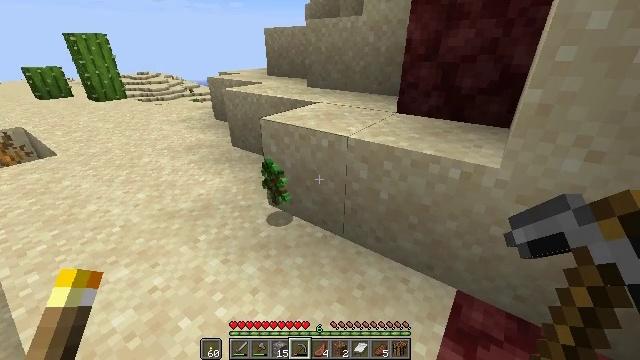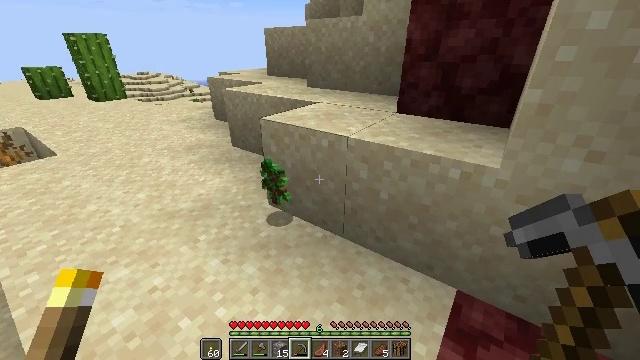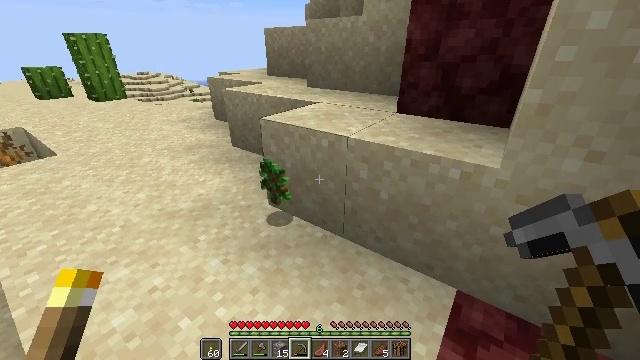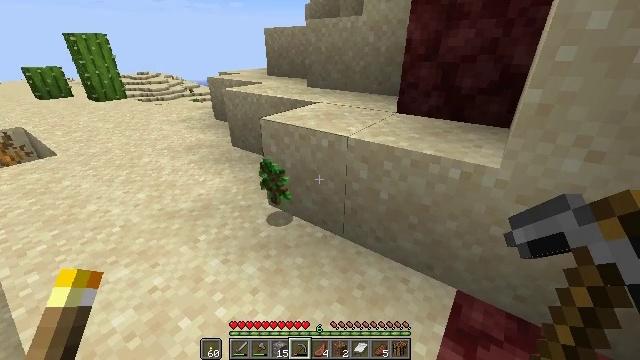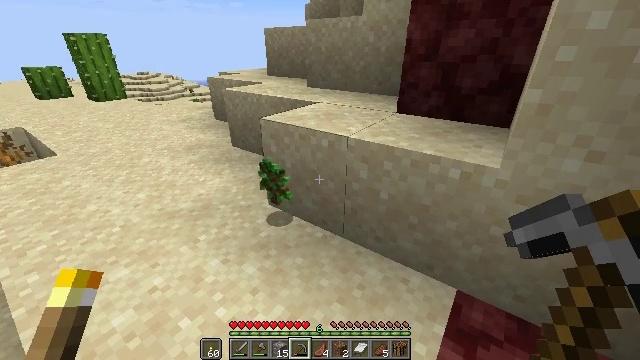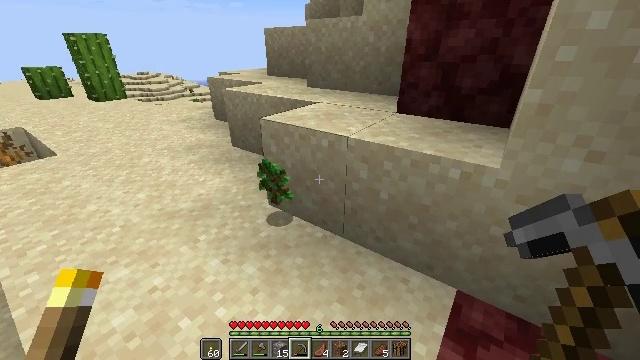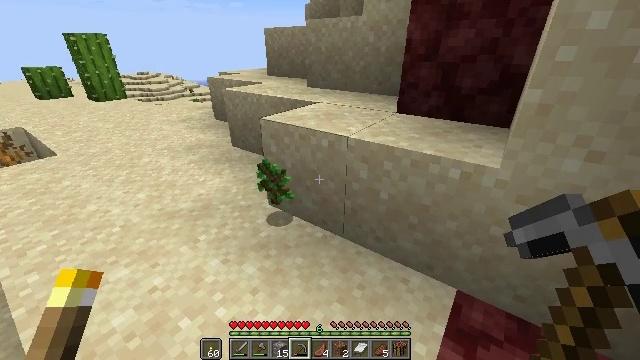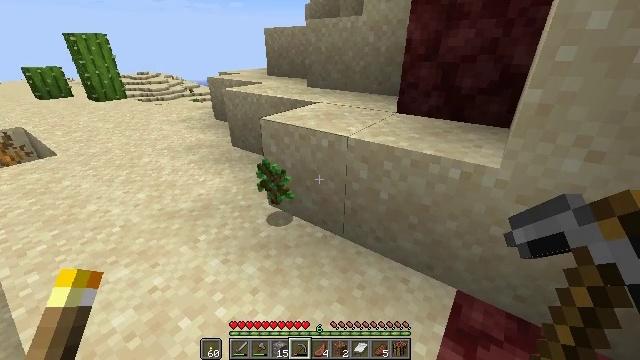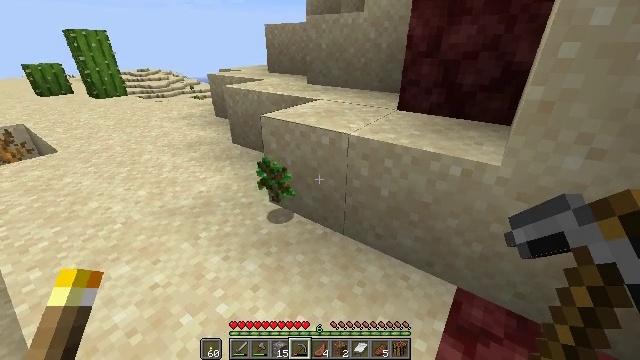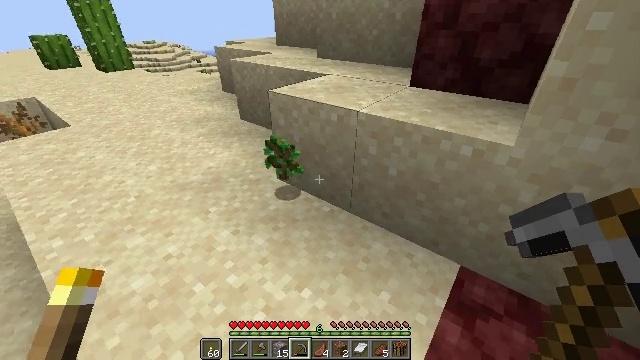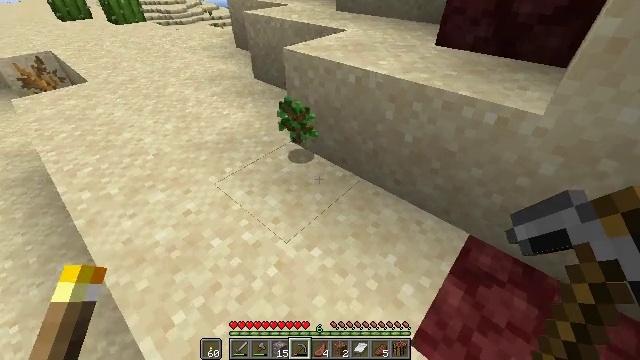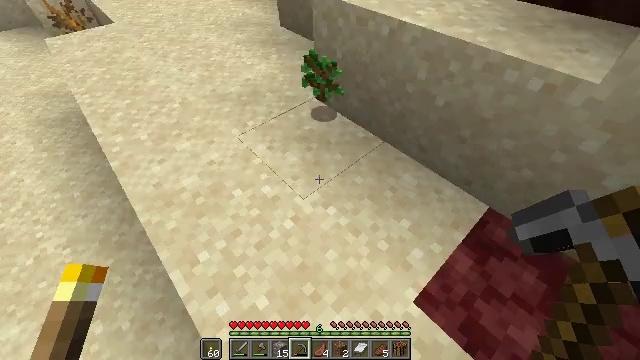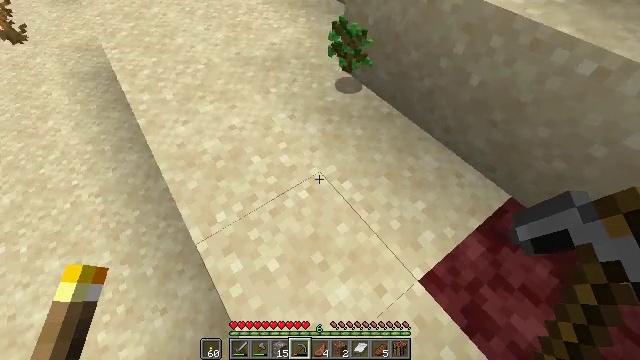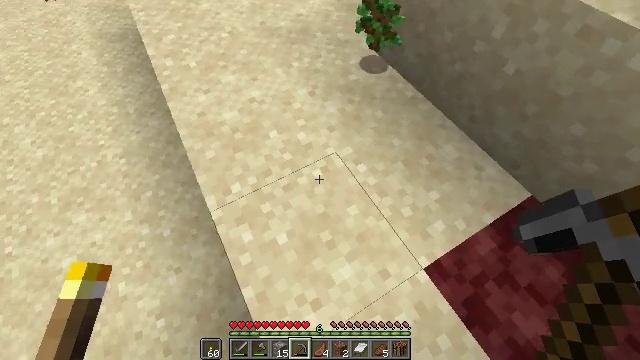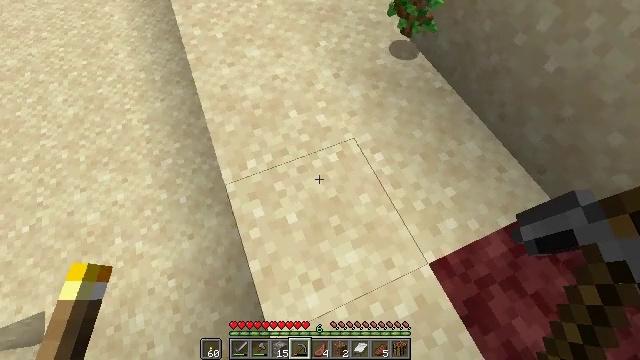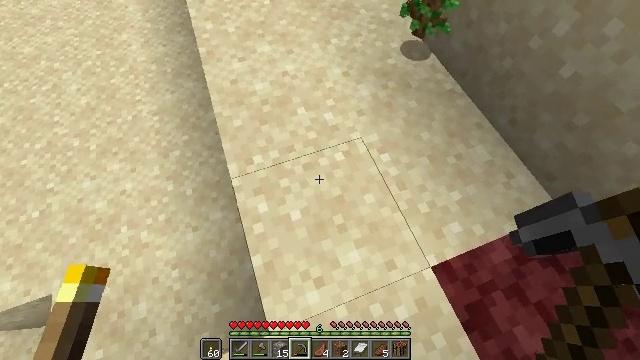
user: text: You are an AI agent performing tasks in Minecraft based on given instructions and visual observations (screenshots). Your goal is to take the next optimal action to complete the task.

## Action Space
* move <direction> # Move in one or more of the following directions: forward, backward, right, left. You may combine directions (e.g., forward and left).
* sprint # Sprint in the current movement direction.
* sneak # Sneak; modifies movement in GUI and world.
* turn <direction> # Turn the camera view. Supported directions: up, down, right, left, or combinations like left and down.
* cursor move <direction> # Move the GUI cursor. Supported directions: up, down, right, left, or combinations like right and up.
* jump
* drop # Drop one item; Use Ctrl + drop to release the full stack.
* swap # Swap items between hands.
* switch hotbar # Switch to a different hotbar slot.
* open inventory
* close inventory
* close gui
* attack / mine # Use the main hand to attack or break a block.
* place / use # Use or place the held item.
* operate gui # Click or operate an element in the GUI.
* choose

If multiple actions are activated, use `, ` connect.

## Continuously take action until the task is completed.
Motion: motion action
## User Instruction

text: Gather netherrack as a building material.
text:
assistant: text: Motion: no_op
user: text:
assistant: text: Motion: no_op
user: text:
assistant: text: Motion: no_op
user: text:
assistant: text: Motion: no_op
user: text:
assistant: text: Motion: no_op
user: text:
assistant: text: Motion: no_op
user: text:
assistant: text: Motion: no_op
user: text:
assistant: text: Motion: no_op
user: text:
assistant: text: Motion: turn left and down
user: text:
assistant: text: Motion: turn left and down
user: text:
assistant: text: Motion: turn left and down
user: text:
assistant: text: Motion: turn left and down
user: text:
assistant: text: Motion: turn left and down
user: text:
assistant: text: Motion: turn left and down
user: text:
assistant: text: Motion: turn left
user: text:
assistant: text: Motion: turn left
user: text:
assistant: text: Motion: no_op
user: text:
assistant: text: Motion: no_op
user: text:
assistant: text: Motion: no_op
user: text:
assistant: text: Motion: no_op
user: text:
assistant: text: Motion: no_op
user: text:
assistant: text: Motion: no_op
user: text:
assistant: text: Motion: no_op
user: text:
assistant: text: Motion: no_op
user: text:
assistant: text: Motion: no_op
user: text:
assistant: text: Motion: no_op
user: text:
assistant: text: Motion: no_op
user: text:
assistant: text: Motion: no_op
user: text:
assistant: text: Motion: no_op
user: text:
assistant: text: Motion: no_op